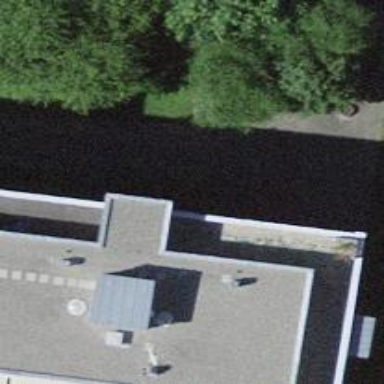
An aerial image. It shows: Building with flat roof.